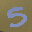
Label: 5